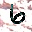
Label: 6